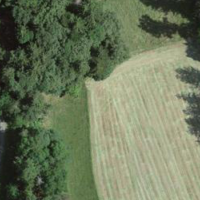
EUNIS habitat code: 43
Species observed at this site:
Campanula glomerata